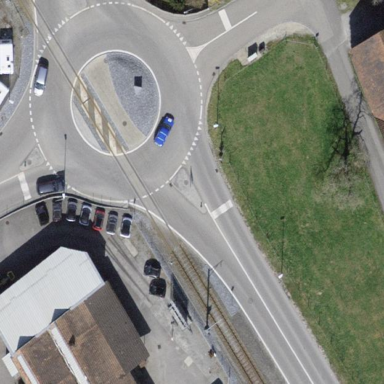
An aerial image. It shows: Primary highway intersecting roundabout.